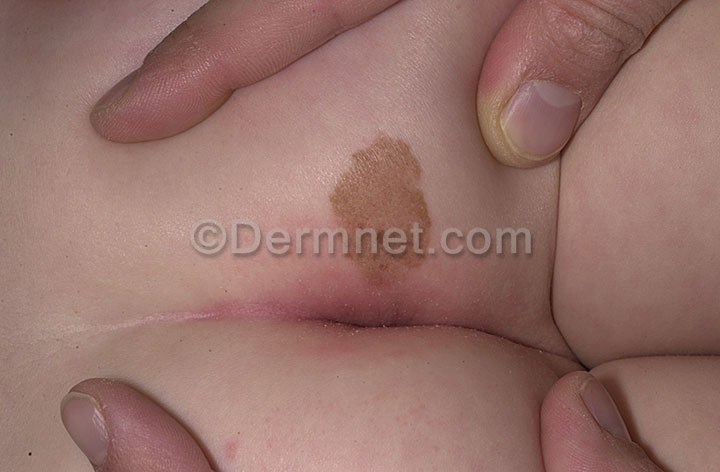
Disease: Melanoma Skin Cancer Nevi and Moles